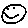
Label: smiley face